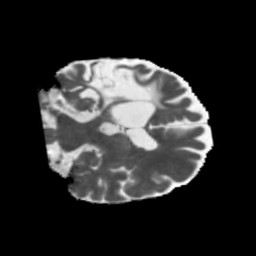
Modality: MD
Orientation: coronal
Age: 46
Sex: male
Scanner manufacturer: siemens
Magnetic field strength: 3 T
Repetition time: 5.47 s
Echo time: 0.0854 s